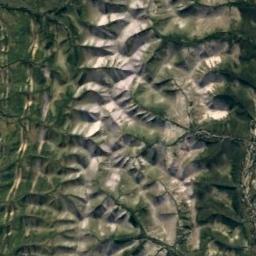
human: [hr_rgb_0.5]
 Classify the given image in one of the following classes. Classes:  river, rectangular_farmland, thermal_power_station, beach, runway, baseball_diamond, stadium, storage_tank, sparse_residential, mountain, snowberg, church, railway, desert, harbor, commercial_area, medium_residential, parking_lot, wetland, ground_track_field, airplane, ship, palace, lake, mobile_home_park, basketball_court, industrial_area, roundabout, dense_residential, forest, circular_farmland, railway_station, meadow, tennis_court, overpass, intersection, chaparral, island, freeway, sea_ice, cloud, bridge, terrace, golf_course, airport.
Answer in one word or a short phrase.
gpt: mountain